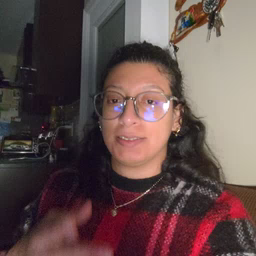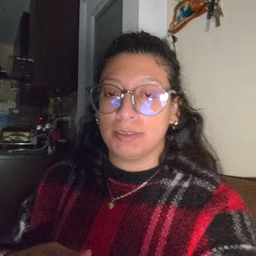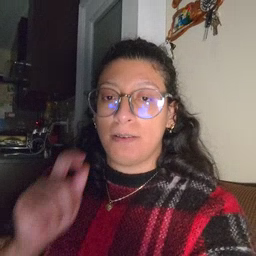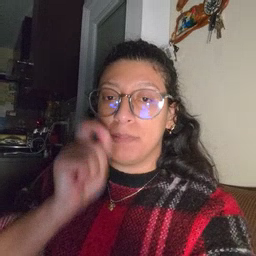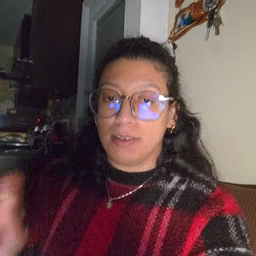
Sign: pencil